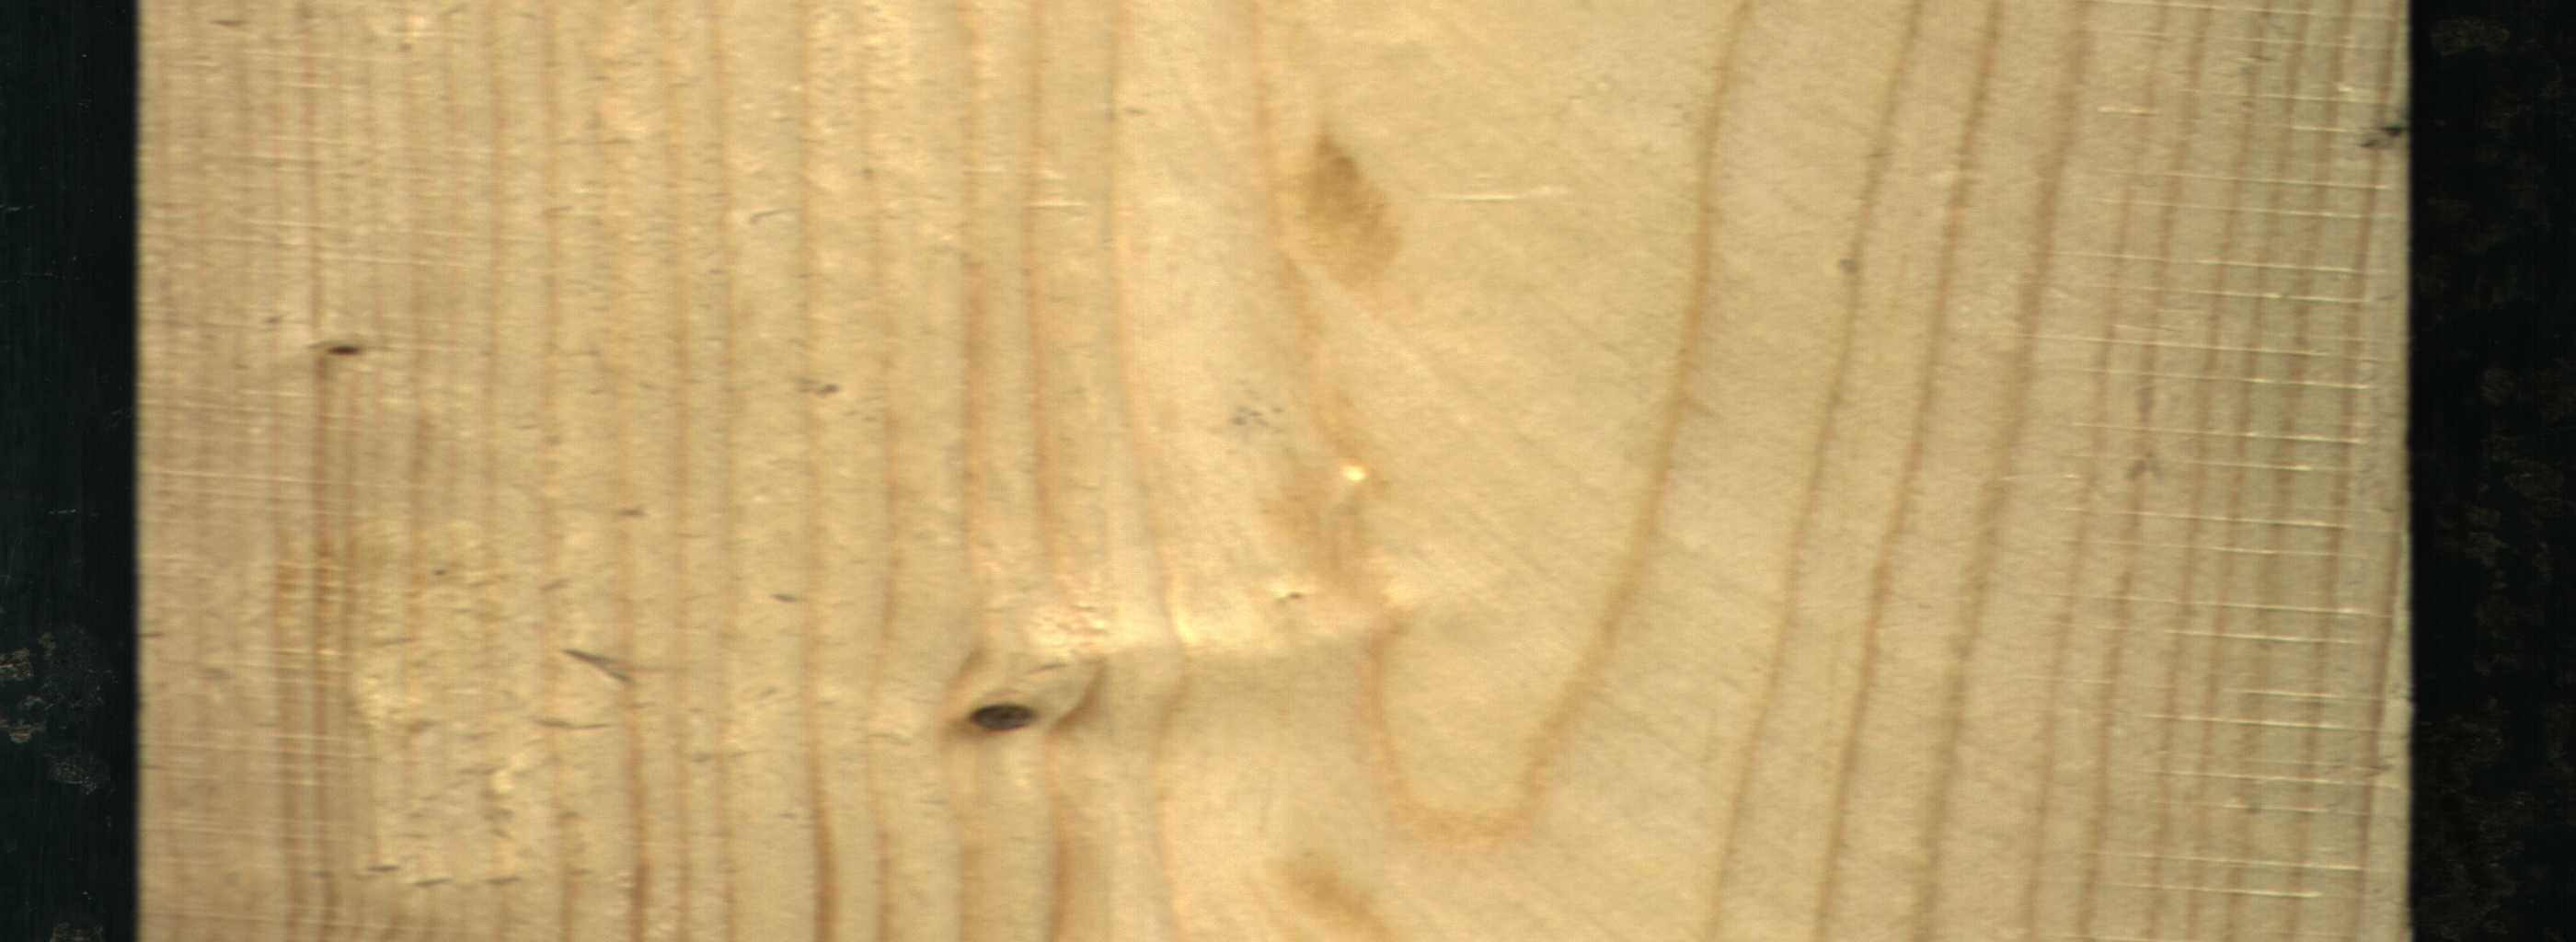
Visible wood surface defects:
Dead_Knot